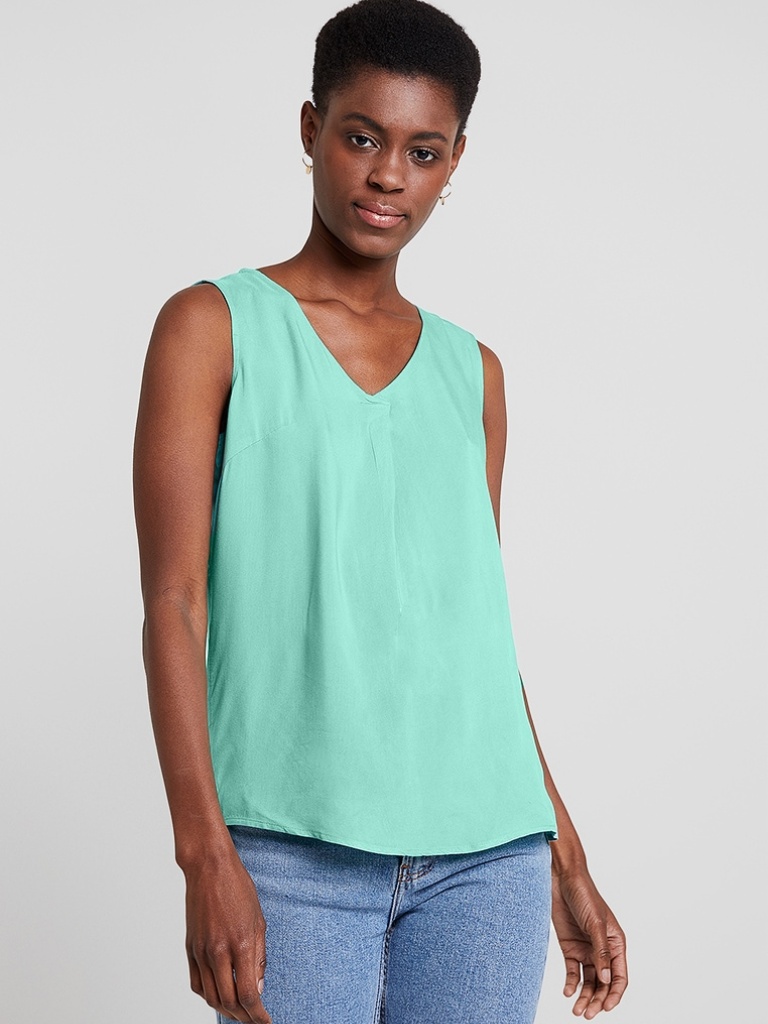
cotton relaxed sleeveless hip length Untucked v-neck blouse